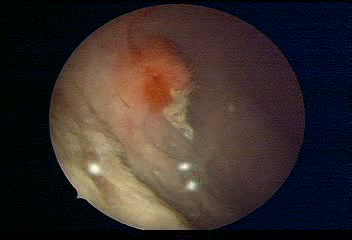
Modality: WLC
Class: Malignant
Subclass: HighGradePapillary
Lesion: L1
Stage: T1
Morphology: Papillary
Bladder cancer association: Yes
Annotated structures: Tumor